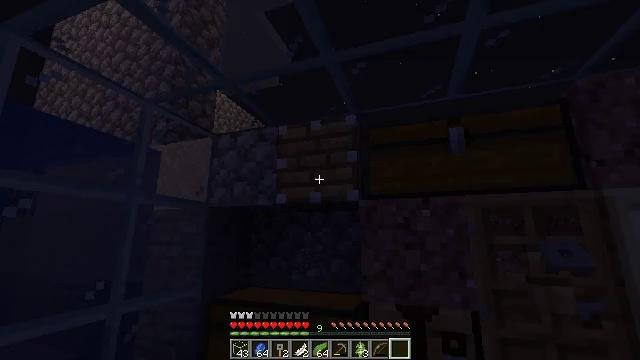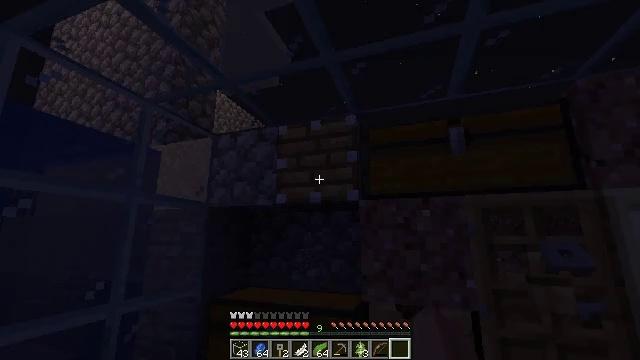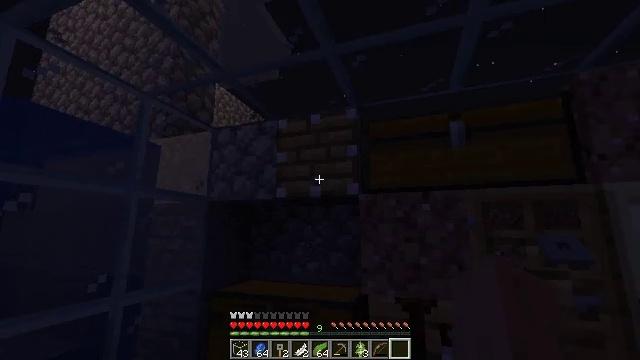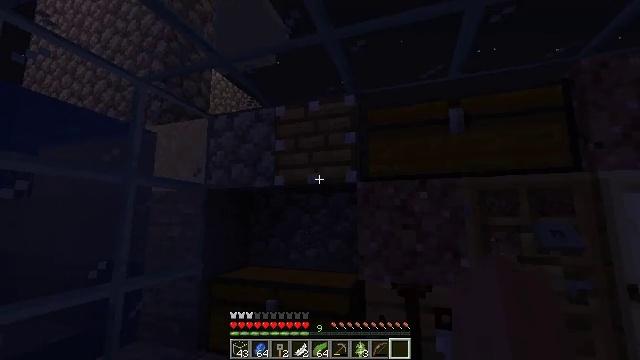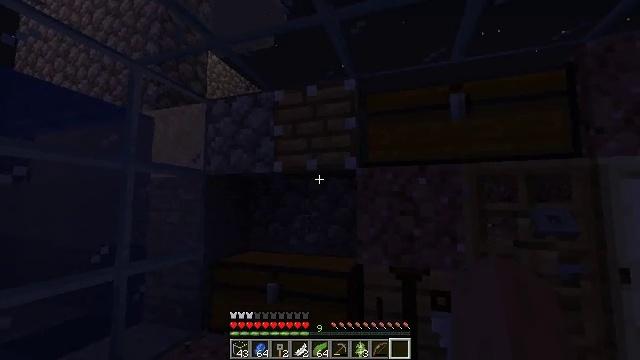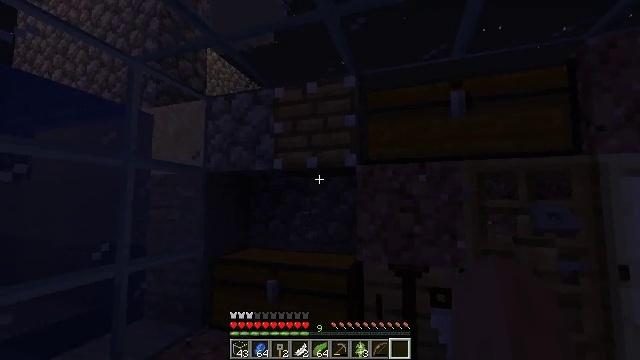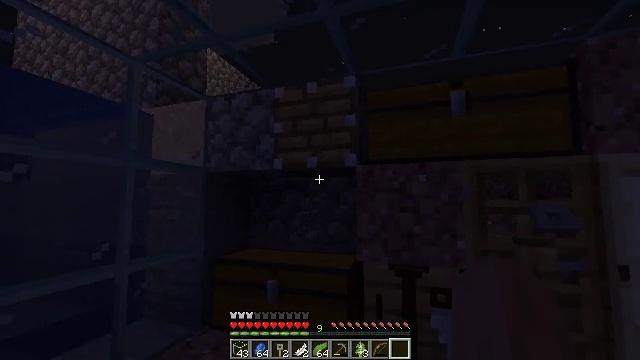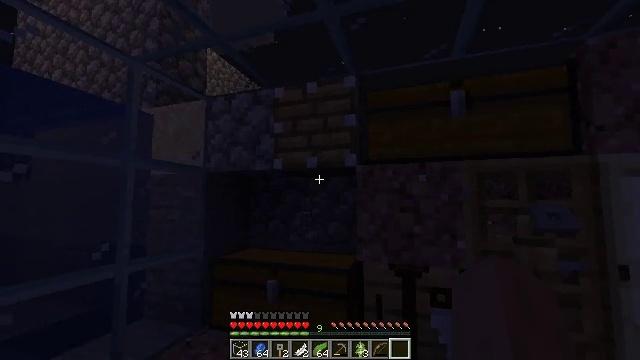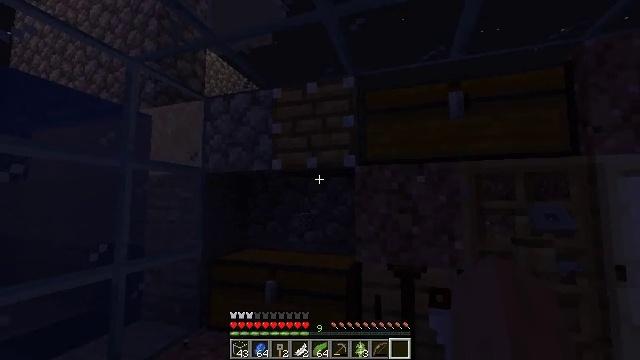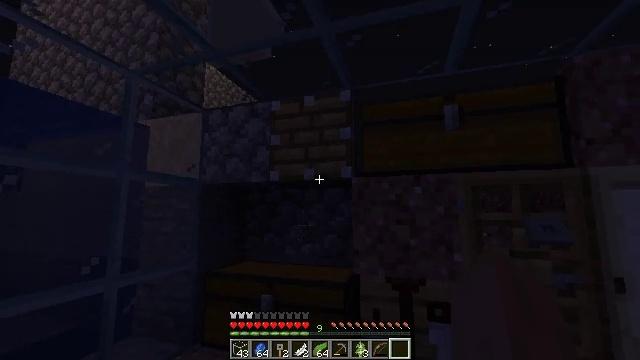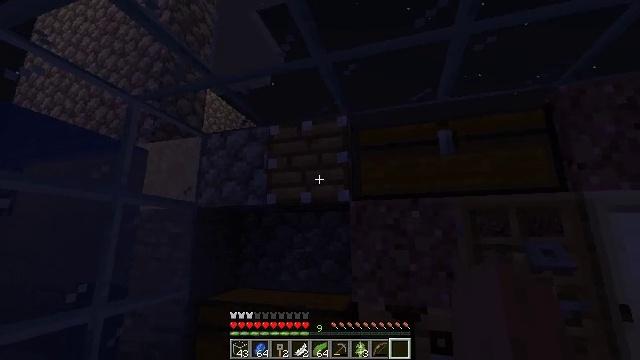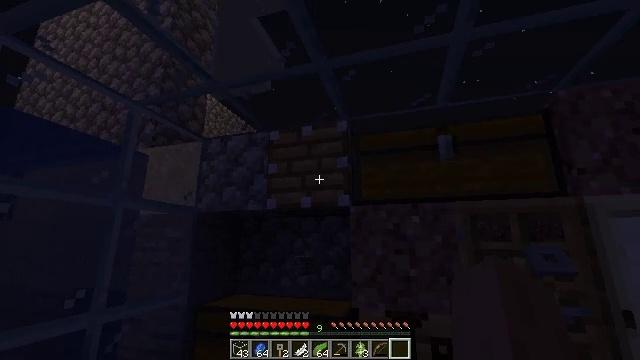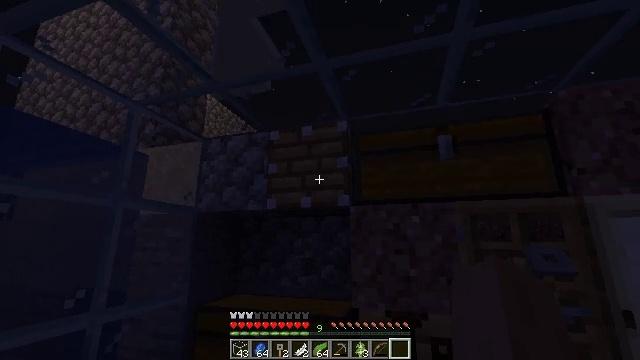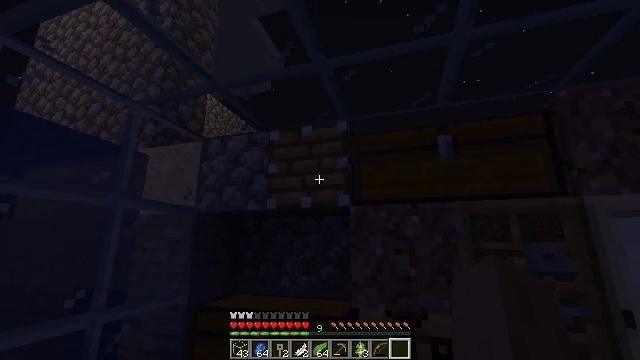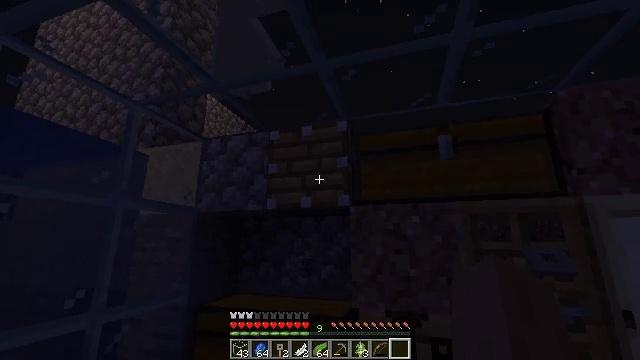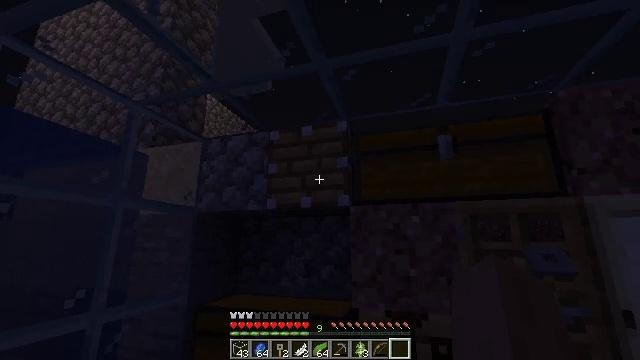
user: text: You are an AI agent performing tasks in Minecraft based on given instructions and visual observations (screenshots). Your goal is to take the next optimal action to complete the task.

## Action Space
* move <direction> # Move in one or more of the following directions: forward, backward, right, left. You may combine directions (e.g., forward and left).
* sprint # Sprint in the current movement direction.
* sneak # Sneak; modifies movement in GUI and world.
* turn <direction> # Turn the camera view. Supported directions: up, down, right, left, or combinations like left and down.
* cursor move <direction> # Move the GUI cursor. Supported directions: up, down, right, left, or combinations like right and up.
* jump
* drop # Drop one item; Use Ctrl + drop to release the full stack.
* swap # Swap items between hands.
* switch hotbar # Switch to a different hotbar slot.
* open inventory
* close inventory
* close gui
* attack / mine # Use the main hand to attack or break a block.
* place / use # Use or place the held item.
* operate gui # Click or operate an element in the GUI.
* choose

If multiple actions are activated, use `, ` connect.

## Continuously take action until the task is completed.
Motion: motion action
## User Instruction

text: Destroy the tripwire hook.
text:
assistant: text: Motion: no_op
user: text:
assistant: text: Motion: turn down
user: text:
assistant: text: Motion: turn down
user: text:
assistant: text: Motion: turn down
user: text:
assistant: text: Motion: no_op
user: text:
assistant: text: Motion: no_op
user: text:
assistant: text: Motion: no_op
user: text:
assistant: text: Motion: no_op
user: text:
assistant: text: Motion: turn up
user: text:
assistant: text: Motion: turn up
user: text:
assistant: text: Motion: turn up
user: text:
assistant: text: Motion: use / place
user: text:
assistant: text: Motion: use / place
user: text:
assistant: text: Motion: use / place
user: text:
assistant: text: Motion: use / place
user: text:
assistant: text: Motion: no_op
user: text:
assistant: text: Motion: no_op
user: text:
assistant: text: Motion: no_op
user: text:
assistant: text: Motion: no_op
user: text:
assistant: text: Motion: no_op
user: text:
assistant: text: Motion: no_op
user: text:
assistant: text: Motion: no_op
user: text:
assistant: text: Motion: no_op
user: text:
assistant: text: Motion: no_op
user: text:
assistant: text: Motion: no_op
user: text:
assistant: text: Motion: no_op
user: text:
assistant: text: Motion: no_op
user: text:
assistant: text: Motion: no_op
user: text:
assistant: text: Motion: no_op
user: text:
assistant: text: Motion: no_op